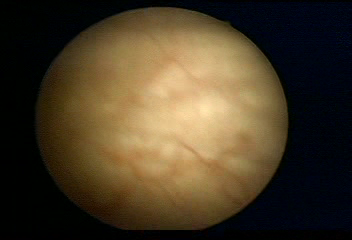
Modality: WLC
Class: Normal mucosa
Bladder cancer association: No